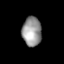
Tissue: lung
Cell type: Others
Senescence score: 0.2179
Nuclear area (px): 551
Mean DAPI intensity: 151.408